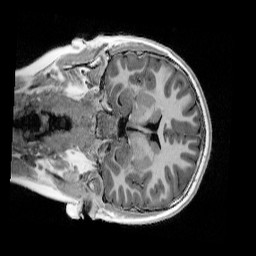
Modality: UNIT1_denoised
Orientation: coronal
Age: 10
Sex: male
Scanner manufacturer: siemens
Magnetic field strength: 3 T
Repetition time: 4 s
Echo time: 0.00303 s